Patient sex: M
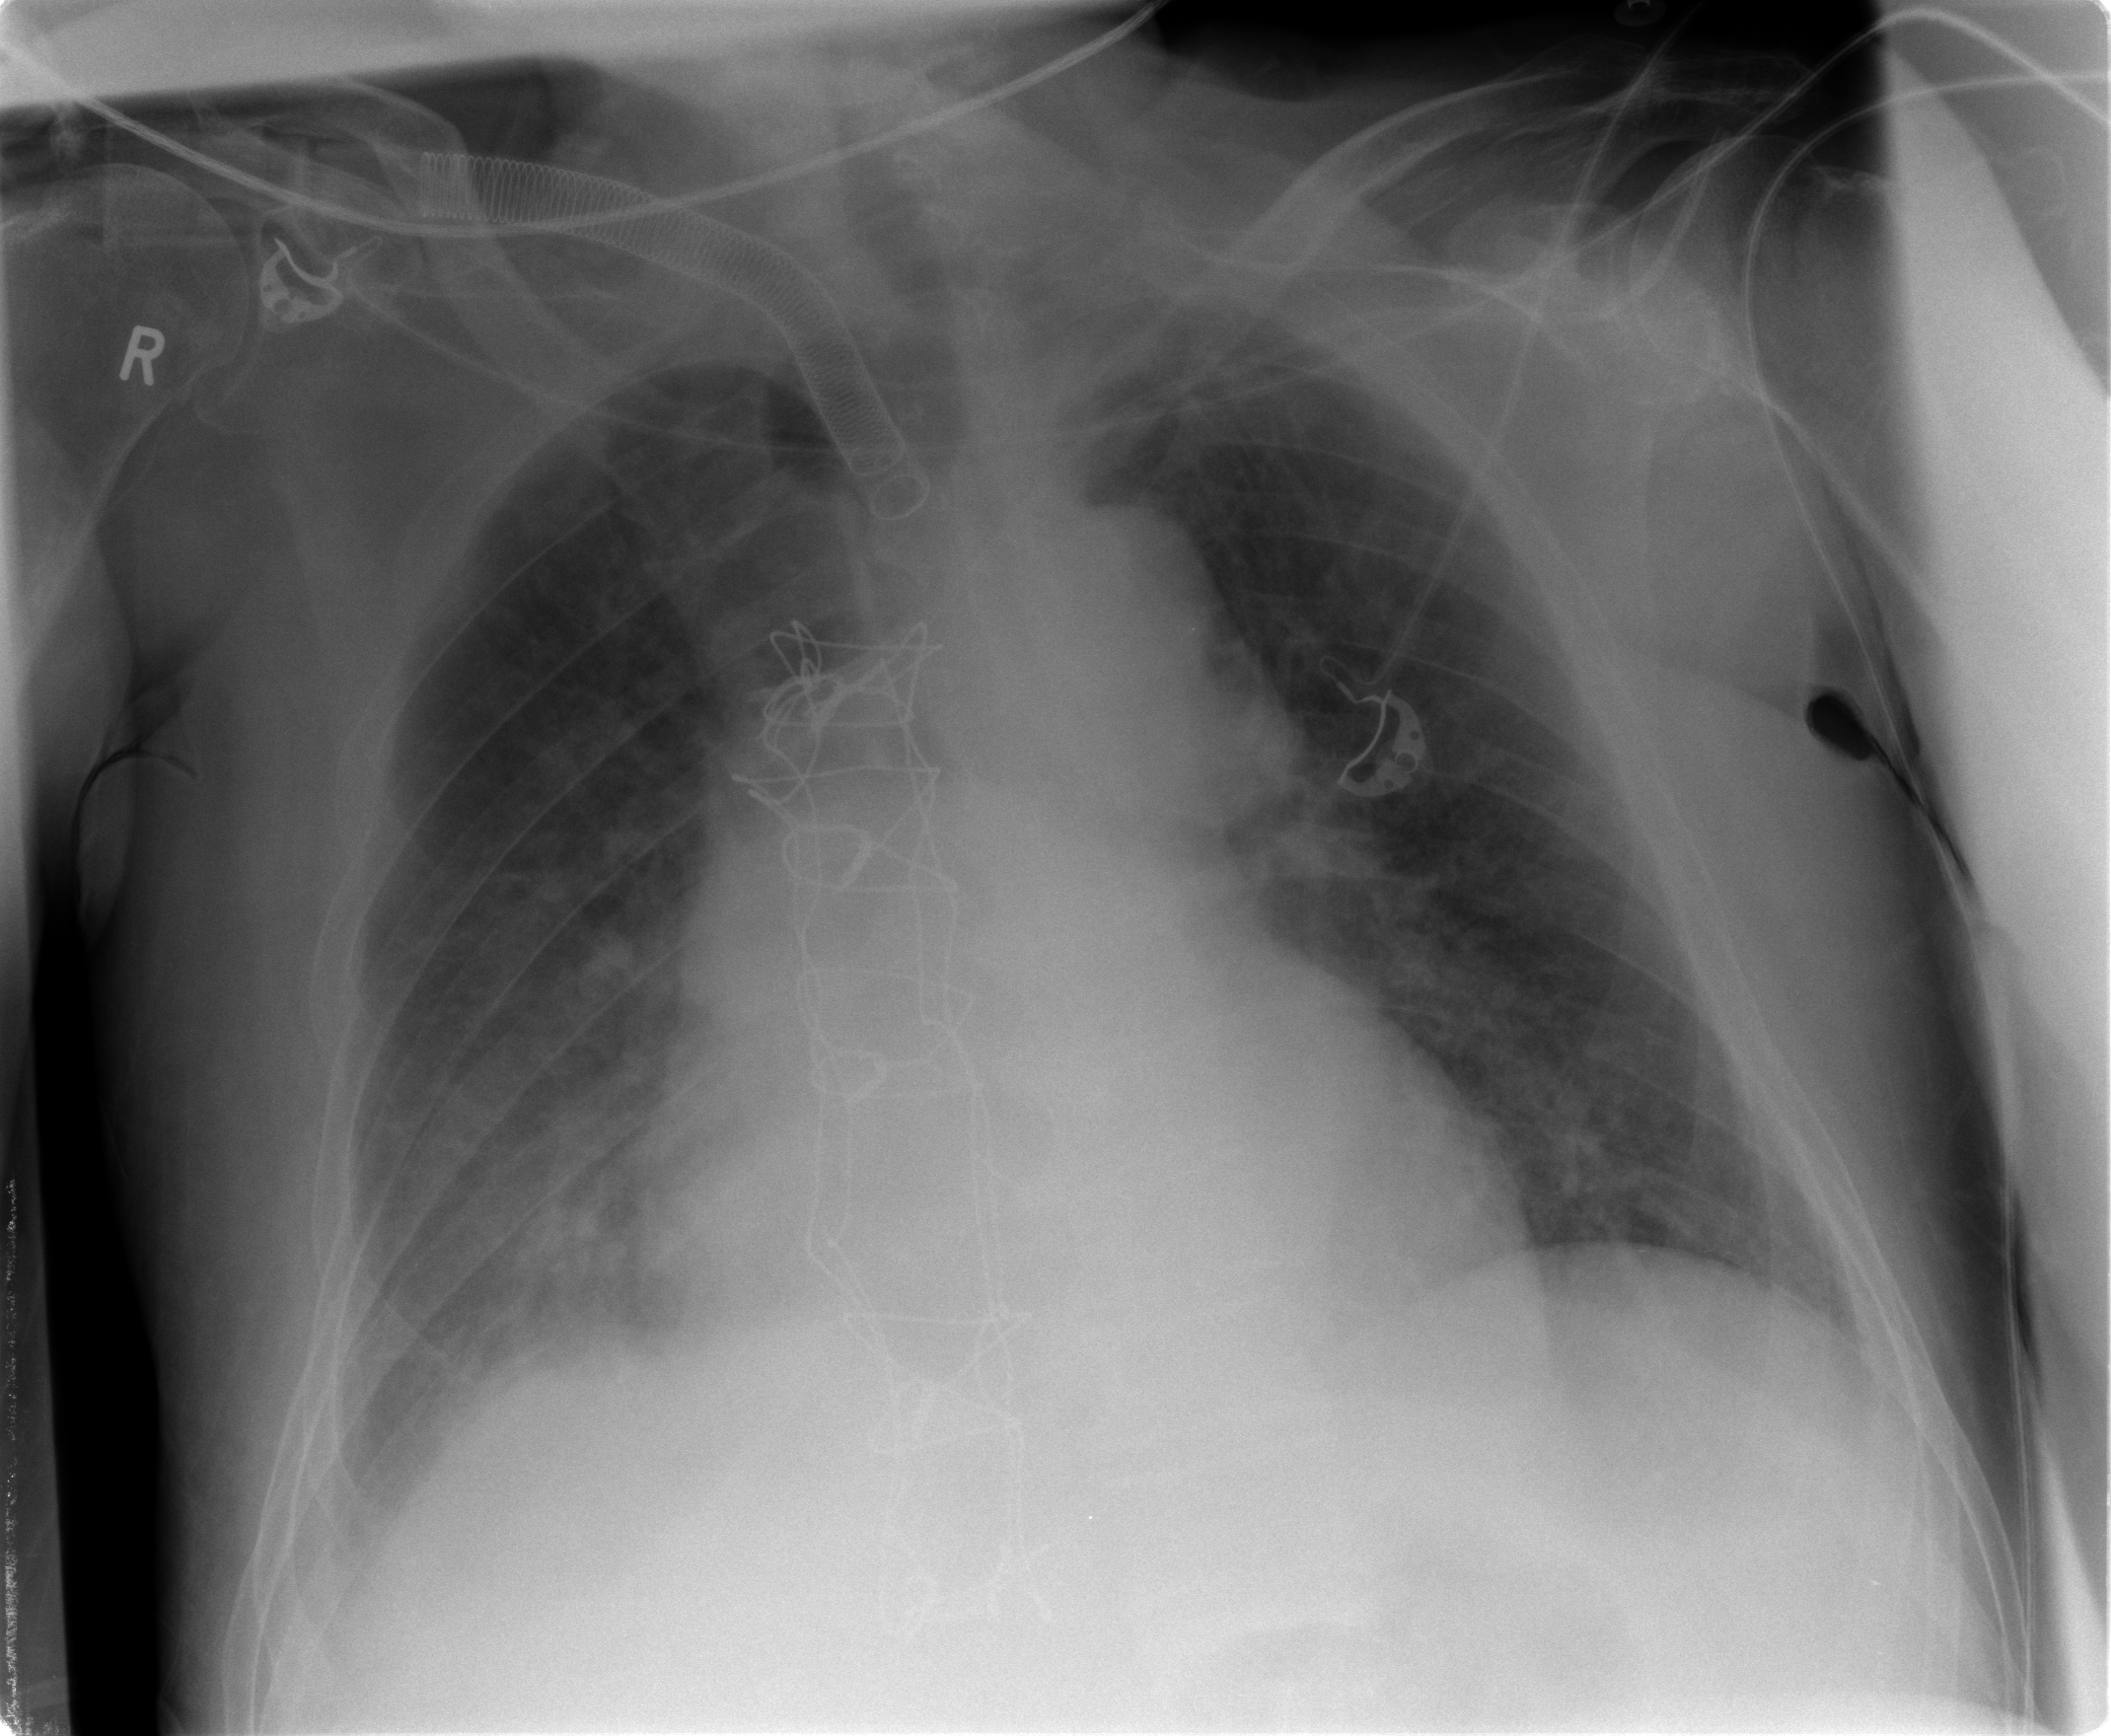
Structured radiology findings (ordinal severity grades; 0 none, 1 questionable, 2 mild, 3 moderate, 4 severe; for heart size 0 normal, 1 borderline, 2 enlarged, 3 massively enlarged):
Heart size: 2
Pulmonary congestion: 3
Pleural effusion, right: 1
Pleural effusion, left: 0
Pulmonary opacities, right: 1
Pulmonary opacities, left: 1
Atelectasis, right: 2
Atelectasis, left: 0